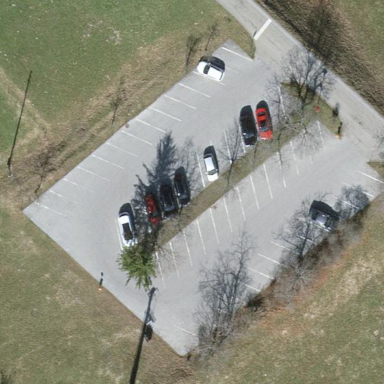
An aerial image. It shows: Parking area.